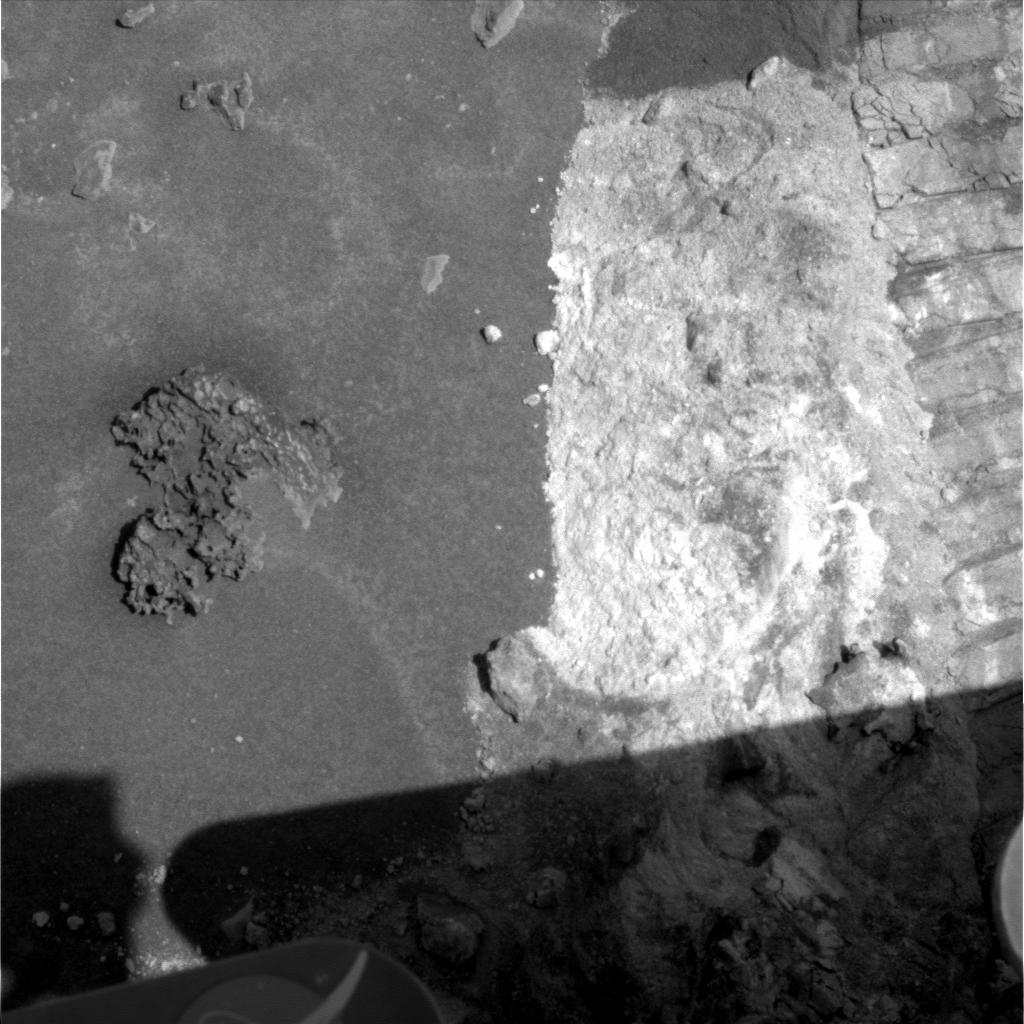
Terrain classes present: Background, Bedrock, Gravel / Sand / Soil, Rock, Shadow, Track